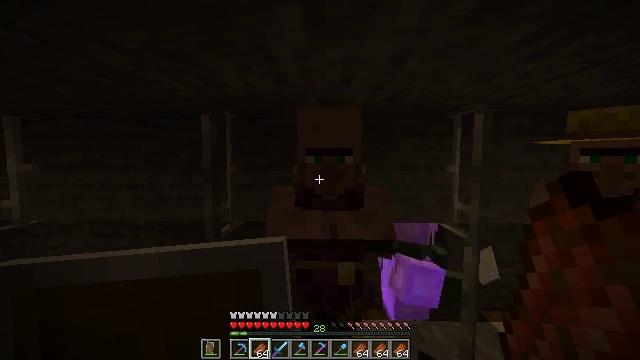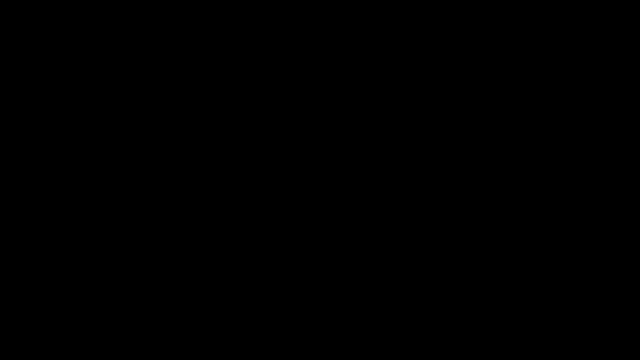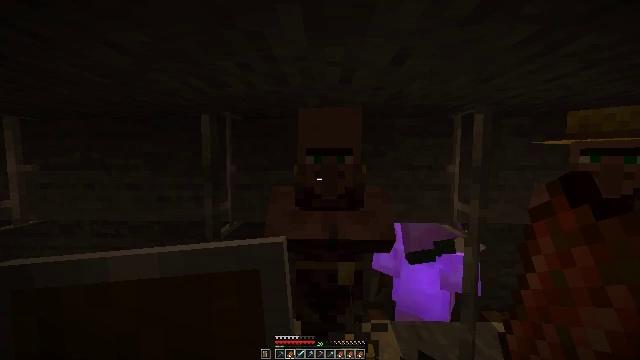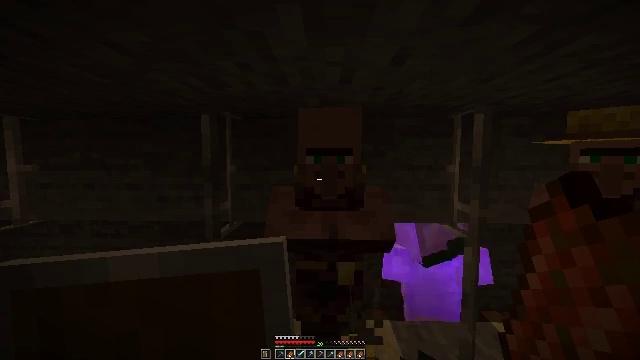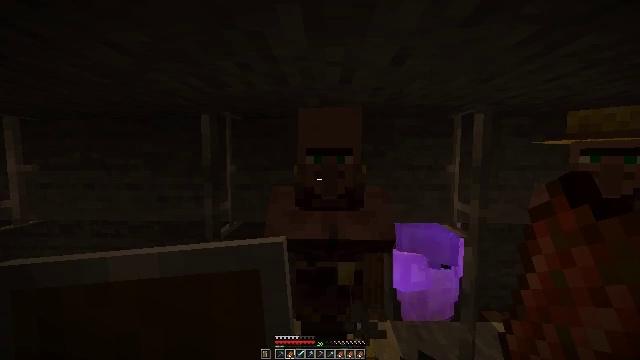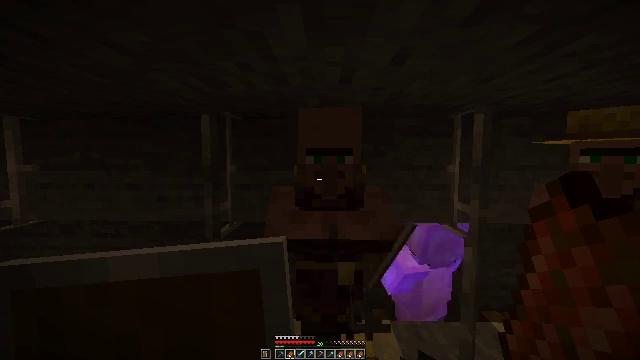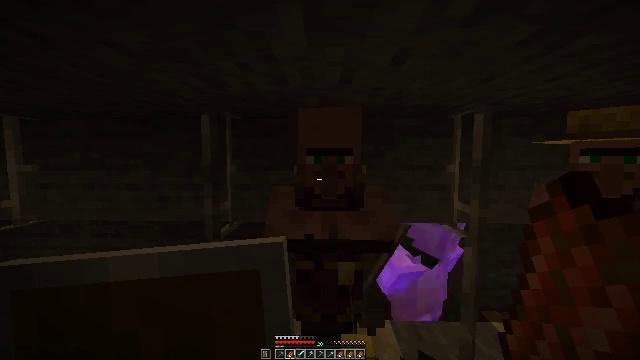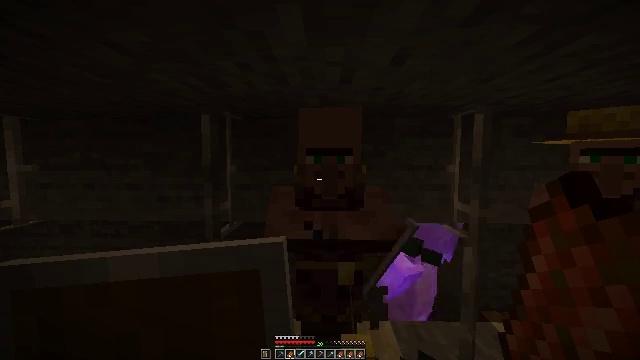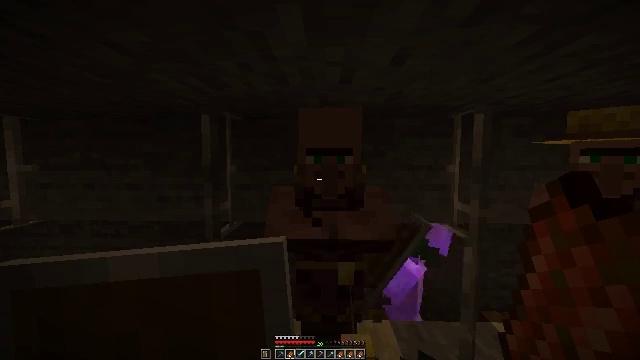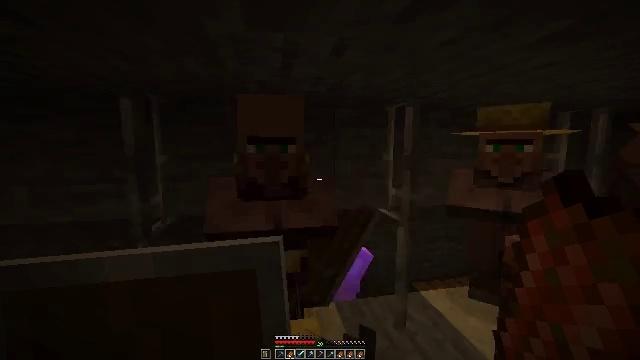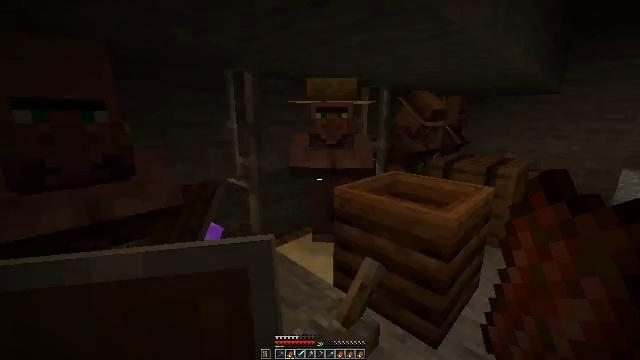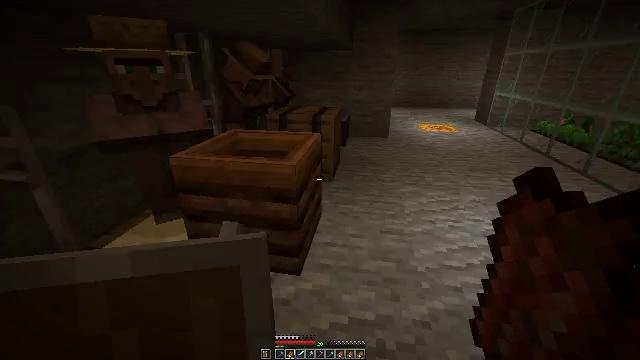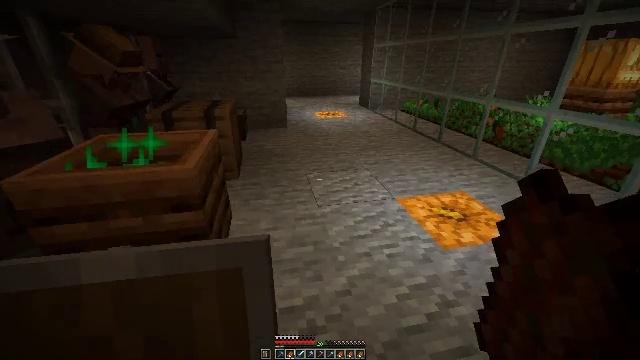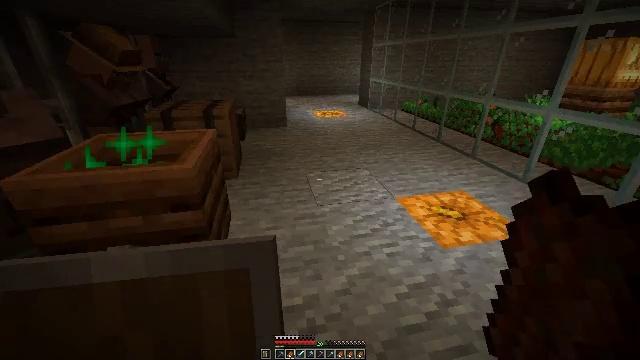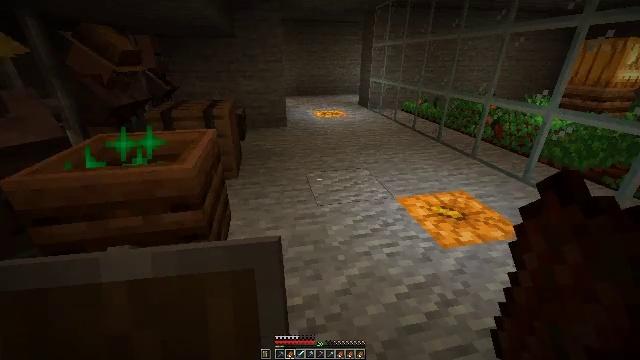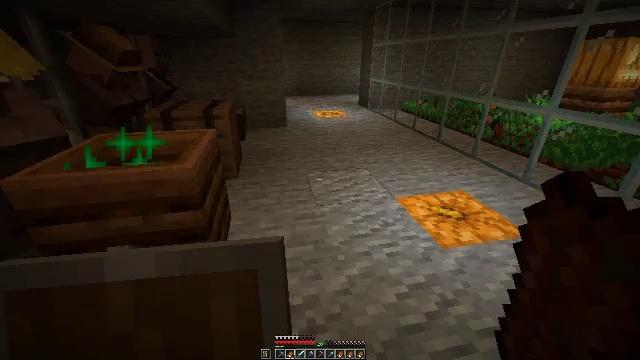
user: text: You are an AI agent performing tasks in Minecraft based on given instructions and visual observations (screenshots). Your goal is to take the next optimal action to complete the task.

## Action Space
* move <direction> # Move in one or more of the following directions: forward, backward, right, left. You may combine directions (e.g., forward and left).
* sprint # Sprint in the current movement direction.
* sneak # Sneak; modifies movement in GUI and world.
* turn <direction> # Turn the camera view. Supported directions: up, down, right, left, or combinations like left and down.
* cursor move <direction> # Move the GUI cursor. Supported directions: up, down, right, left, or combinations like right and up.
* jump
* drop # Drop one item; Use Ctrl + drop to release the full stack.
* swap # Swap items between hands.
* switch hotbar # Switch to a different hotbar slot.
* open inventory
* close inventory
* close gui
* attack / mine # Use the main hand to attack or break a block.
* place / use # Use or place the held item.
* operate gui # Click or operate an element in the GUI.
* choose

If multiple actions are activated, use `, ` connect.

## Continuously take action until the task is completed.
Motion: motion action
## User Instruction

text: Collect the blue shulker box into your inventory.
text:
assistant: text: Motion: no_op
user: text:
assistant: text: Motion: no_op
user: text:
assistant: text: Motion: no_op
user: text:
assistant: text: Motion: no_op
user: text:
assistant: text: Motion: no_op
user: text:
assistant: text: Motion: no_op
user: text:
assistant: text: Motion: no_op
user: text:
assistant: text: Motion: no_op
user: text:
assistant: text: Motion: turn right and down
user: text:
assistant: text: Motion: turn right and down
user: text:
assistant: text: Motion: turn right and down
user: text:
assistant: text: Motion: turn right and down
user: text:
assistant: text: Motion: no_op
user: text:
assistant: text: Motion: no_op
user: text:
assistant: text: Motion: no_op
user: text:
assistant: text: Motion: no_op
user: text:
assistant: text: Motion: no_op
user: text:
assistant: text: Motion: turn right
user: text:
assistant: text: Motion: no_op
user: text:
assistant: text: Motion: no_op
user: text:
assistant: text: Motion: no_op
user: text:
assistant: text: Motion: close inventory
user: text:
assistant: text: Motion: turn left and up, close inventory
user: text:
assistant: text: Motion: close inventory
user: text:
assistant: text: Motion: no_op
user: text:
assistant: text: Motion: no_op
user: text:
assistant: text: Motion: no_op
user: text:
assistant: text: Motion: no_op
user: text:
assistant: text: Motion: no_op
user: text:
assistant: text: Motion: no_op